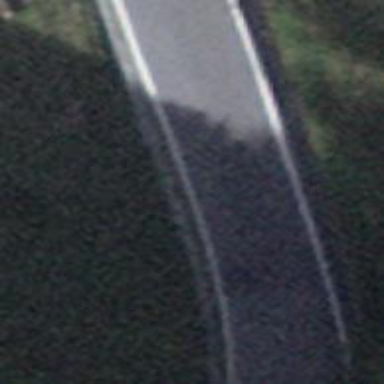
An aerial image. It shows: Guard rail as barrier.